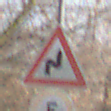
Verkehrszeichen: DoppelkurveRechts
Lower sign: Geschwindigkeit5
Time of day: MorningAfternoon
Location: Outdoor (Nature)
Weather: Clear
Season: Winter
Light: Natural